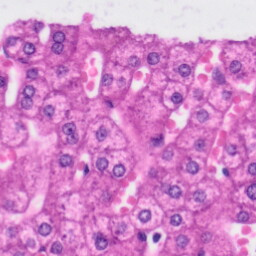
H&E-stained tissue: Liver